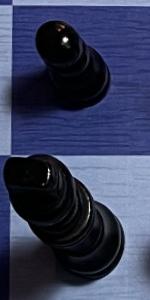
Label: King_Black